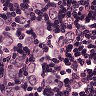
Metastatic tissue present: yes